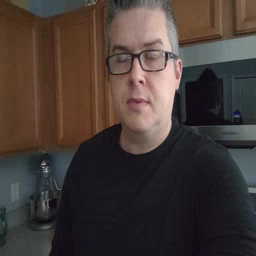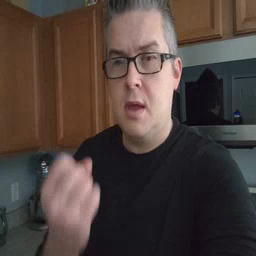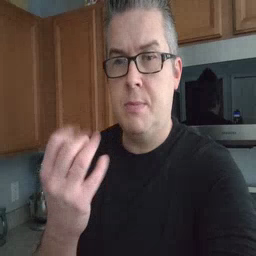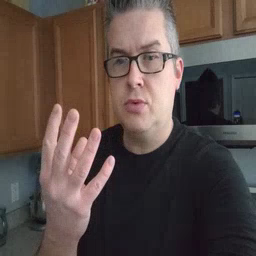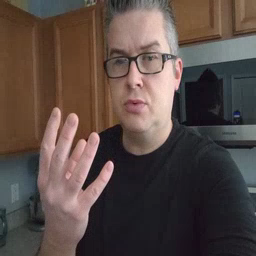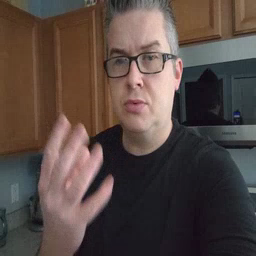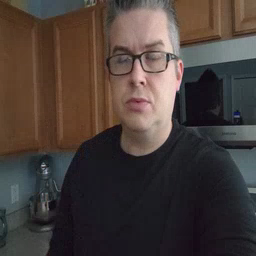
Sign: many